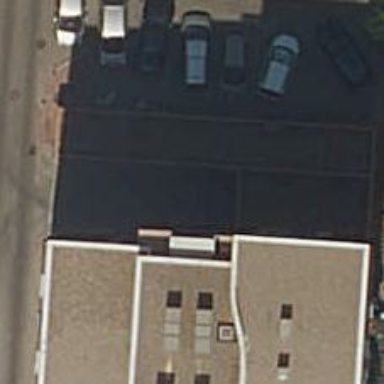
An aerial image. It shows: Parking entrance.